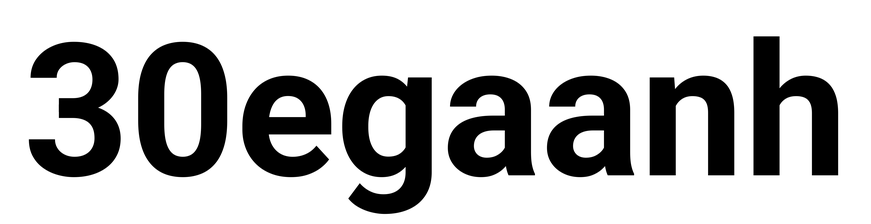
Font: Roboto_Bold